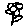
Label: flower